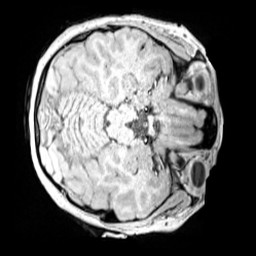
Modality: MP2RAGE
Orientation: axial
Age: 12
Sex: female
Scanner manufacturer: siemens
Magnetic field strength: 3 T
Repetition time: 4 s
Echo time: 0.00299 s